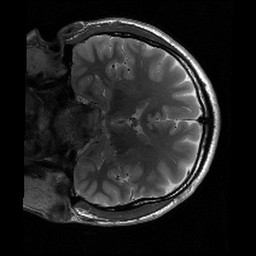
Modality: T2w
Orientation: coronal
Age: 26
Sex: male
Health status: healthy
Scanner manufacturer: siemens
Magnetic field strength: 3 T
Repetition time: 6 s
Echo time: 0.064 s